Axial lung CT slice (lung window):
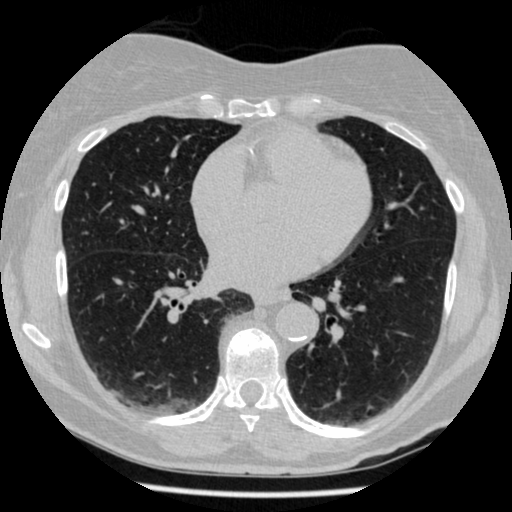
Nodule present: no